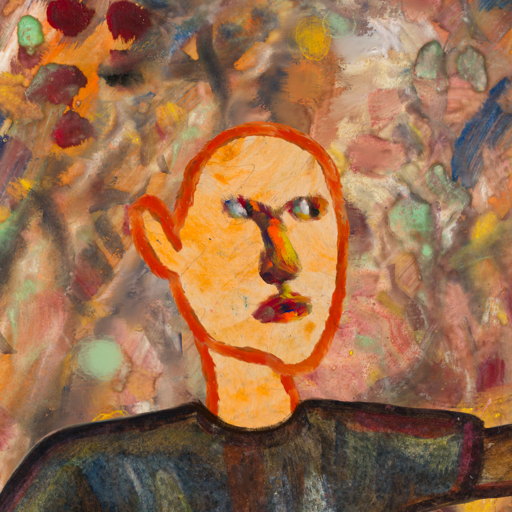
Background: Mother_And_Son_Mother, Head And Neck Side: Experience, Face Side: An_Impression, Bust: Mosgoul, Hair Side: Blank, Head Accessory: Blank, Second Necklace: Blank, Necklace: Blank, Baby: Blank